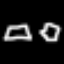
Label: octagon